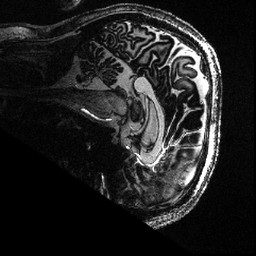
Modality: T1w
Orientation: sagittal
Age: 28
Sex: male
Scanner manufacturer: siemens
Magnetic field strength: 7 T
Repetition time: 4.49 s
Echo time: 0.00227 s